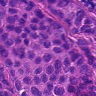
Metastatic tissue present: yes